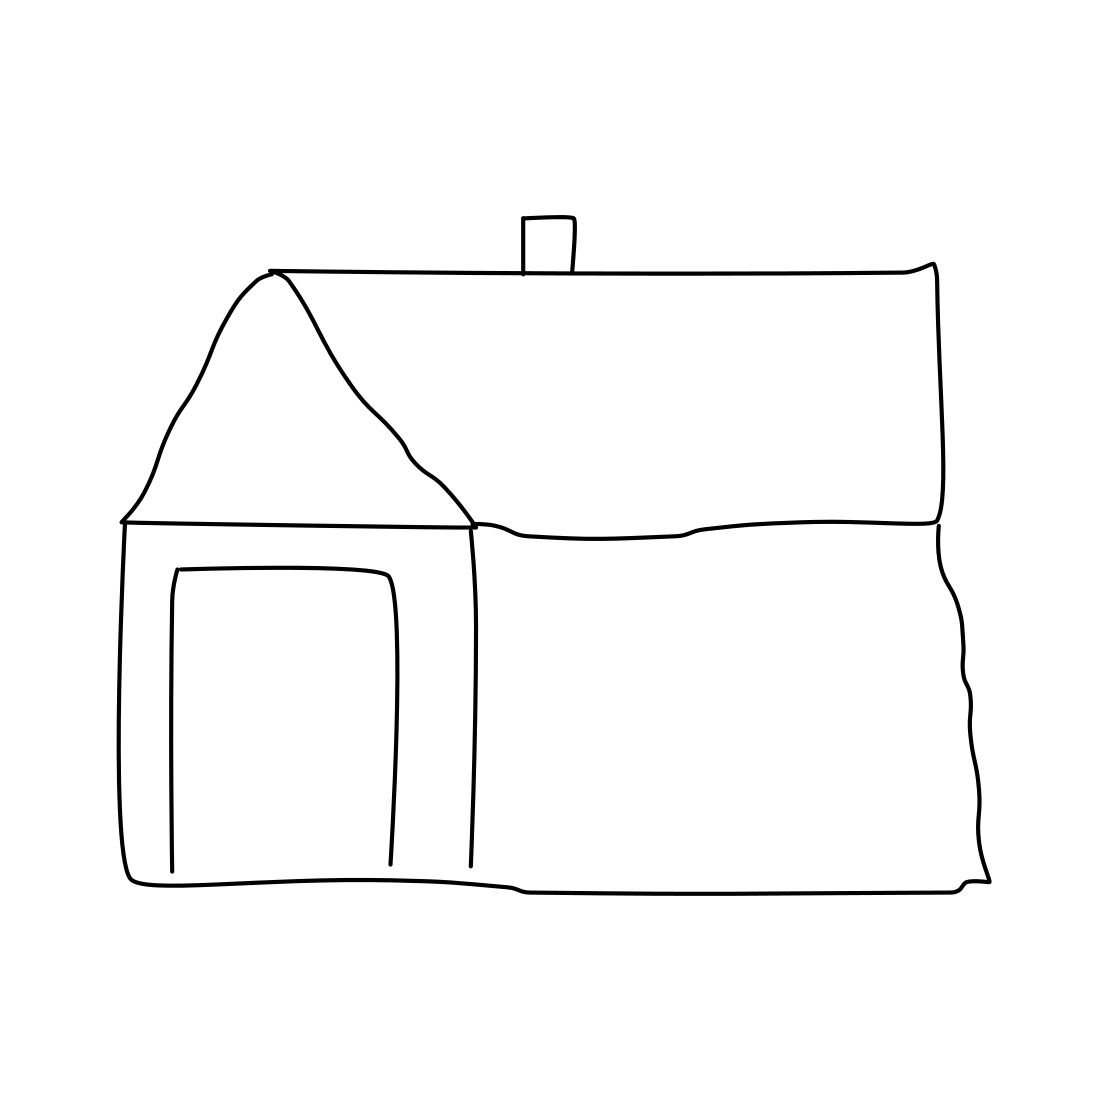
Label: barn